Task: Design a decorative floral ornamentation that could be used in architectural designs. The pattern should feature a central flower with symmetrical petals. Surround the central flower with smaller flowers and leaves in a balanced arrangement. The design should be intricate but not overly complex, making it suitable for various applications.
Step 463:
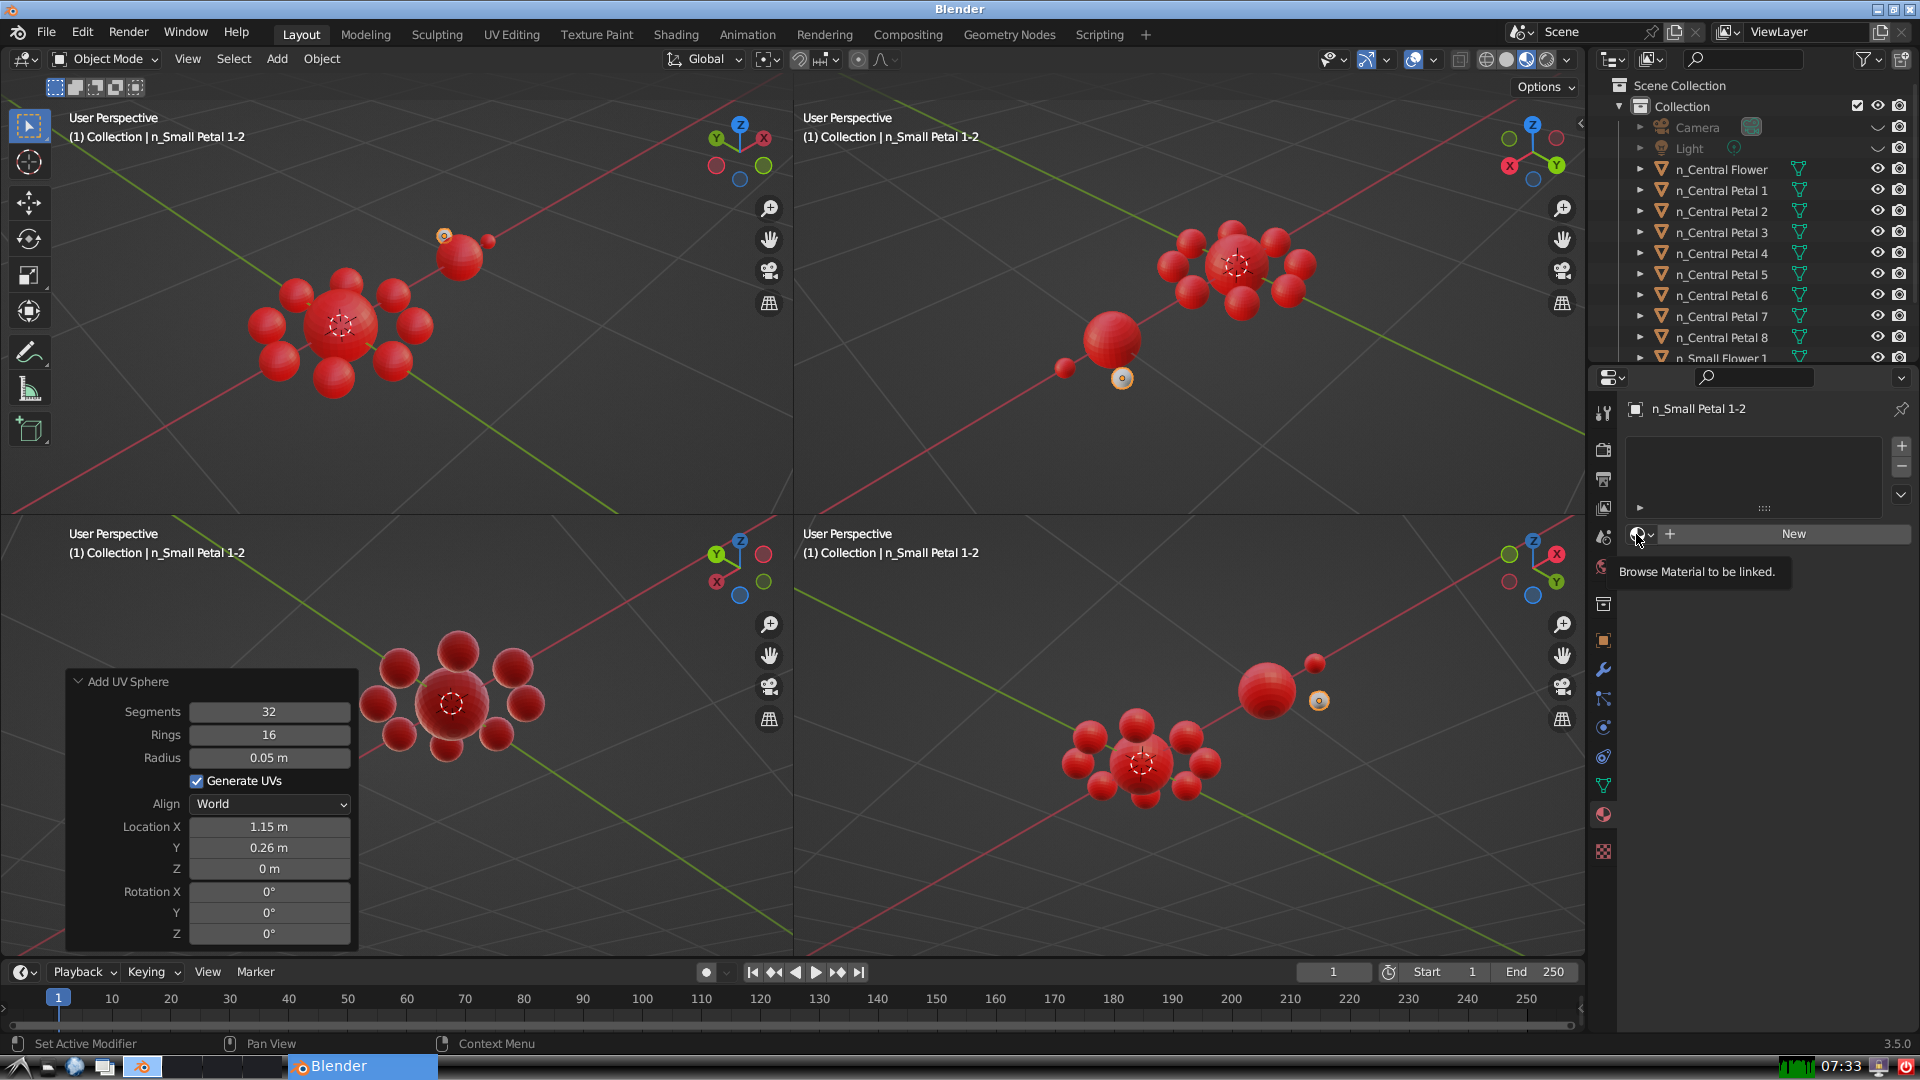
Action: click: no